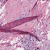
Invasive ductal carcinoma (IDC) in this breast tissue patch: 1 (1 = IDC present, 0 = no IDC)